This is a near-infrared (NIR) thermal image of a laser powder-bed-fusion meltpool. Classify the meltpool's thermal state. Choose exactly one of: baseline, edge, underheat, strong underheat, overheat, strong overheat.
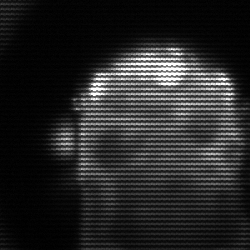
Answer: baseline